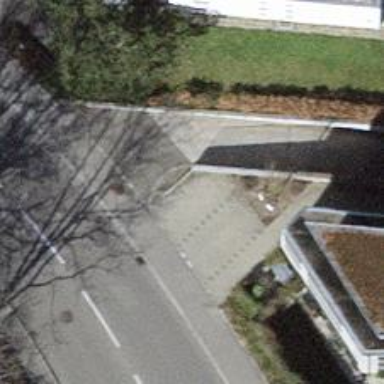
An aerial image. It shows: Paved footway.